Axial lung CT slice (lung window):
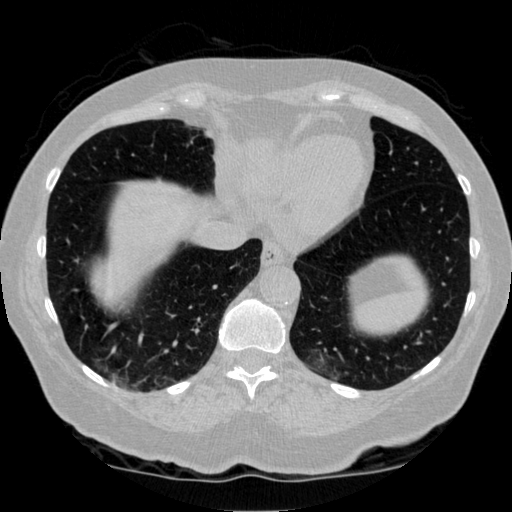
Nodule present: no